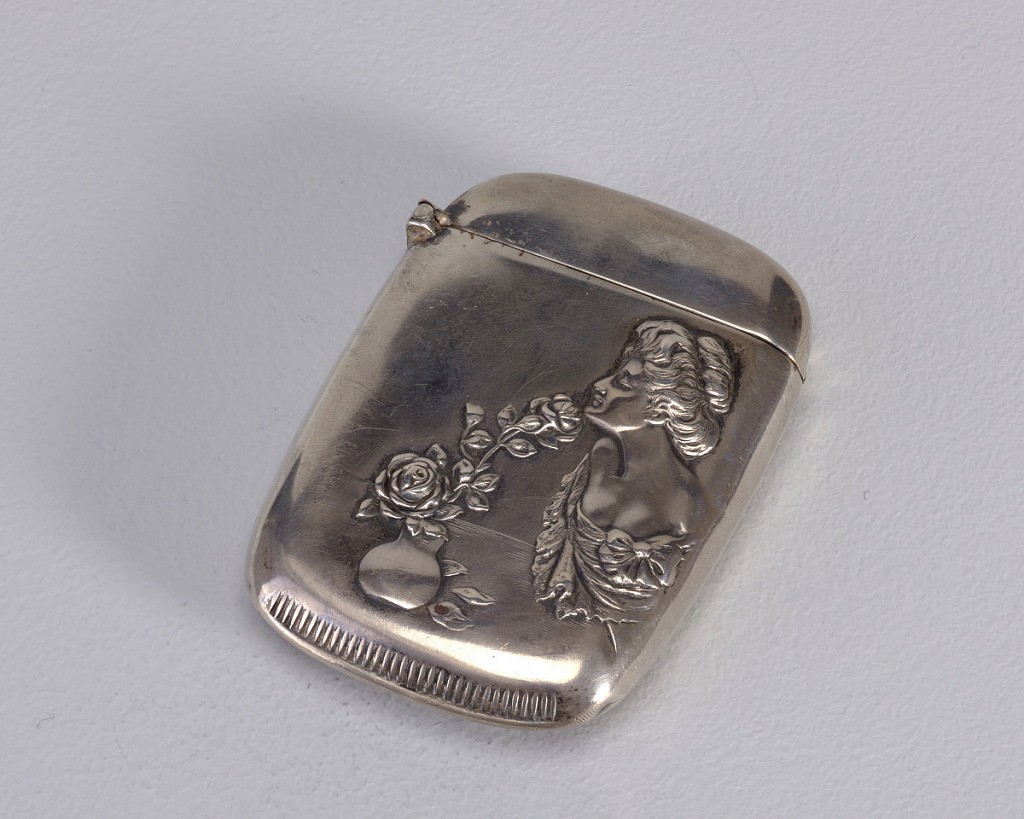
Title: Gibson Girl and Flowers
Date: ca. 1895
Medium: Silver
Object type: Matchsafe
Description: Oblong, curved sides, rounded corners, featuring raised decoration of Gibson Girl with upswept hair and low cut dress, leaning forward to smell roses in small vase on table top, identical decoration on reverse. Lid hinged on side. Striker on bottom.